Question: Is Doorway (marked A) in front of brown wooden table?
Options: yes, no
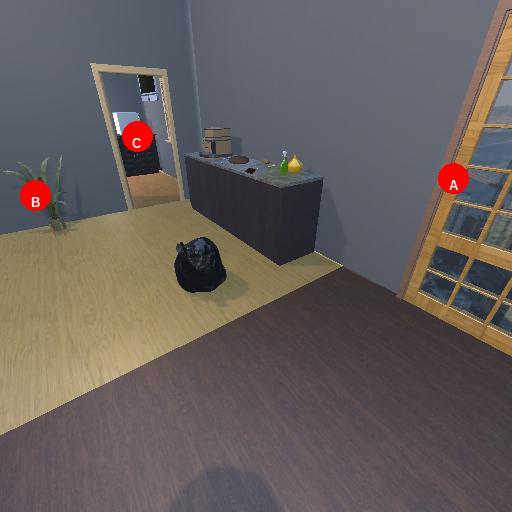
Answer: yes